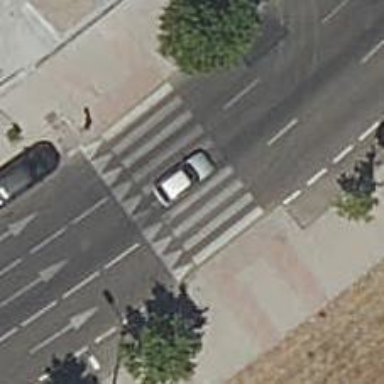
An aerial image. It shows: Uncontrolled footway crossing with markings.